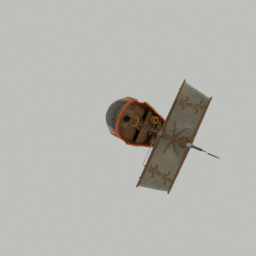
Label: mechanical